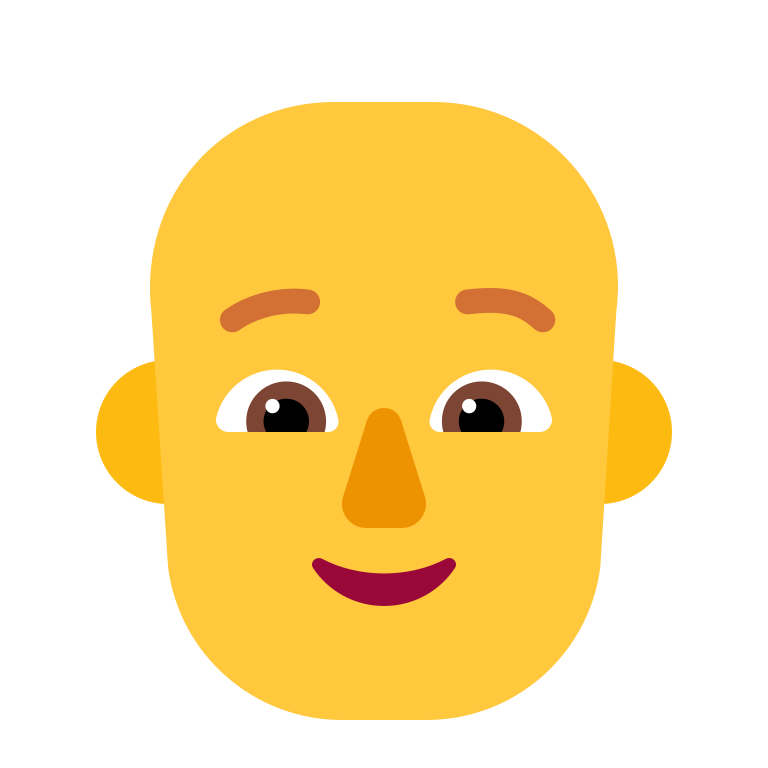
person bald flat default